Природный уран состоит из смеси двух изотопов с атомными массами $235$ и $238$ и отношением концентраций атомов этих двух изотопов $7: 1000$. Для увеличения концентрации изотопа ${ }^{235} U$, который применяется в атомных реакторах, используется истечение газообразного соединения $UF_{6}$ (гексафторид урана) в вакуум через маленькие отверстия. Газ пропускается через трубу $T$ с пористыми стенками (см. рисунок).  Прошедший через стенки трубы газ откачивается из сосуда $C$.
Оценить происходящее при этом изменение концентрации молекул гексафторида урана. Относительная атомная масса фтора равна $19$ .
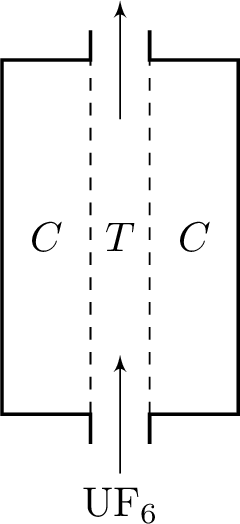
Ответ: $$ \frac{N_{1}}{N_{2}}=\frac{7}{1000} \sqrt{\frac{352}{349}}=\frac{7.03}{1000}. $$
Темы:
T, Термодинамика, МКТ, Всероссийские, Столкновения молекул со стенкой